Question:
I am working on the above university database and am wondering how to enforce the prerequisite table. I have it so that each crs_code has a prerequisite relating to crs_requires. However, I need to figure out a way so that when a student goes to enrol in a class it will check whether they have the required prerequisite in order to enrol. If the student does have the prerequisite it should just create the new row and let them enrol, if the student does not have the required prerequisite a table should show which course they are trying to get into and which course they need.
Here is an example of some of the data in the prerequisite table:
'''
+----------+--------------+
| crs_code | crs_requires |
+----------+--------------+
| 10 | 1 |
| 11 | 10 |
| 14 | 11 |
| 15 | 11 |
| 20 | 11 |
| 16 | 13 |
| 17 | 13 |
| 18 | 13 |
| 21 | 13 |
'''
EDIT: The student has all of their courses in the enrolment table (both previously taken and currently taken courses) They are assigned a credit of 1 if they passed the class and credit 0 if they are currently in the class or failed it. How can I check to see if they have the credit for the prerequisite course that is needed before they enrol in a course that requires a particular prerequisite?
Thanks for any help!
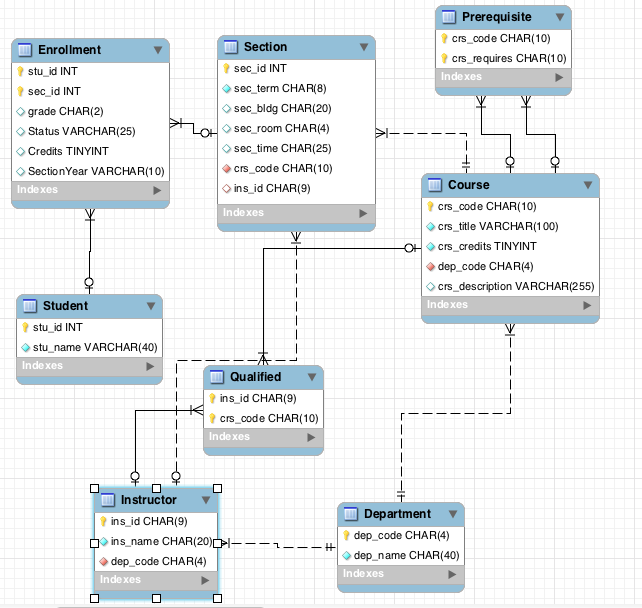
Answer: Try This
'''
SELECT crs.crs_code, req.crs_requires
FROM COURSE crs
LEFT JOIN PREREQUISITES req ON req.crs_code = crs.crs_code
WHERE crs.crs_code = @course AND (req.crs_code IS NULL OR
req.crs_requires IN (SELECT crs2.crs_code FROM ENROLLMENT en2
JOIN SECTION se2 ON se2.sec_id = en2.sec_id
JOIN COURSE crs2 ON crs2.crs_code = se2.crs_code
WHERE en2.stu_id = @id))
'''
I am assuming you will provide the Student Id and the course that the student wants to register to the query.
: The way I see it, a student logs in and selects a course to register, in which scenario we know both the course he wants to register to and his id. If he is eligible we let him register.
: To check for credits in the prerequisite you could simply add 'AND en2.Credits = 1' to the WHERE clause in the sub query (which actually checks if the student has enrolled in the prerequisite).
It seems that in MySql an <URL> can be used only in functions or Stored procs. If you decide to go that way you could do something like
'''
IF(EXISTS (a Prequisite AND the student has a particular grade/credit))
//This student has the prereqisite.
ELSE
//This student does not have the required prerequisite
END
'''